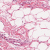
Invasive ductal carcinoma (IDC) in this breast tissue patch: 0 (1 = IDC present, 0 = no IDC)